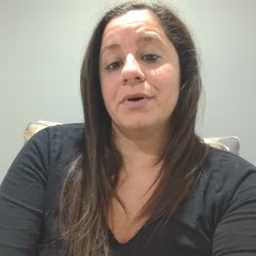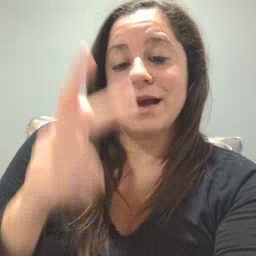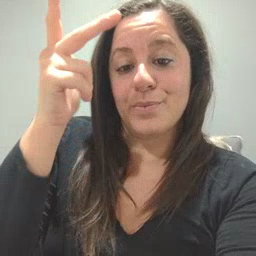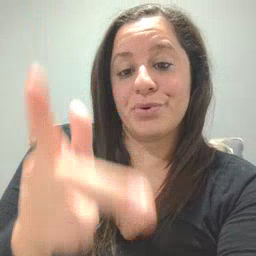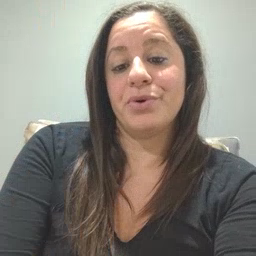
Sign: helicopter